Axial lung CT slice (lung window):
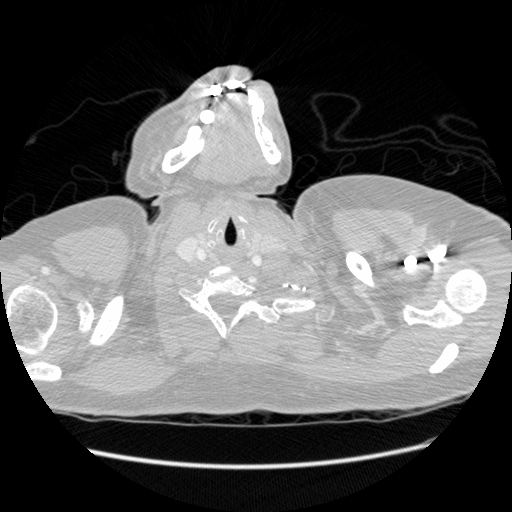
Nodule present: no